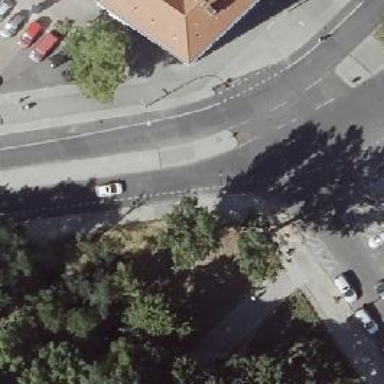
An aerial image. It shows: Unmarked footway crossing with pedestrian island.